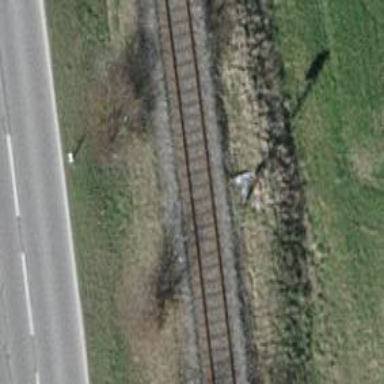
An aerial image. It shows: Railway signal.